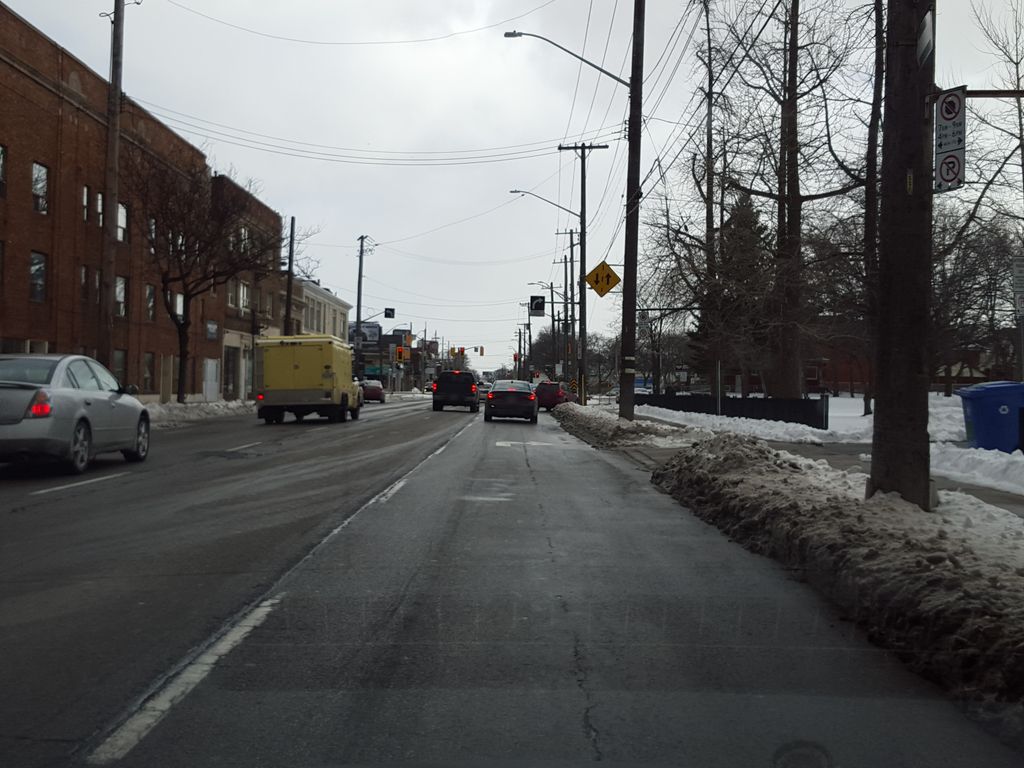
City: hamilton